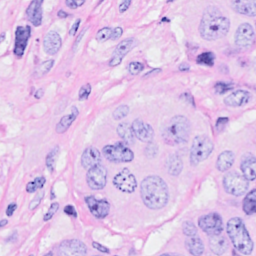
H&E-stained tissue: Breast